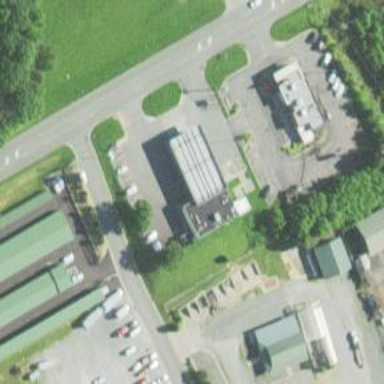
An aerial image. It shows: Convenience shop.